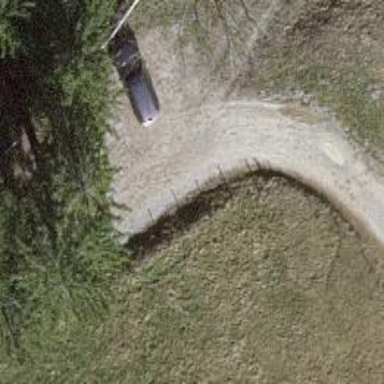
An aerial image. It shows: Well-maintained track road of grade 1.